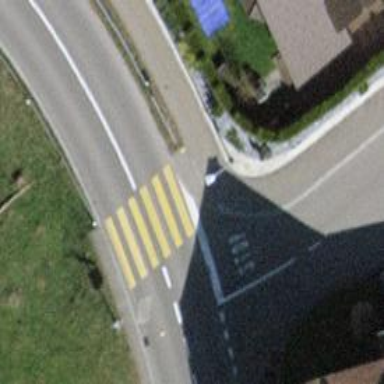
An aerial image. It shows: Uncontrolled road crossing.